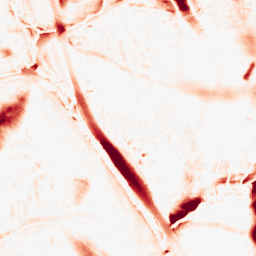
Category: morphological
Decomposition family: morphological_ellipse
Decomposition parameters: operation: opening
width: 30
height: 50
Upsampling method: bilinear
Upsampling parameters: scale: 2
Upsampling scale: 2